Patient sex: M
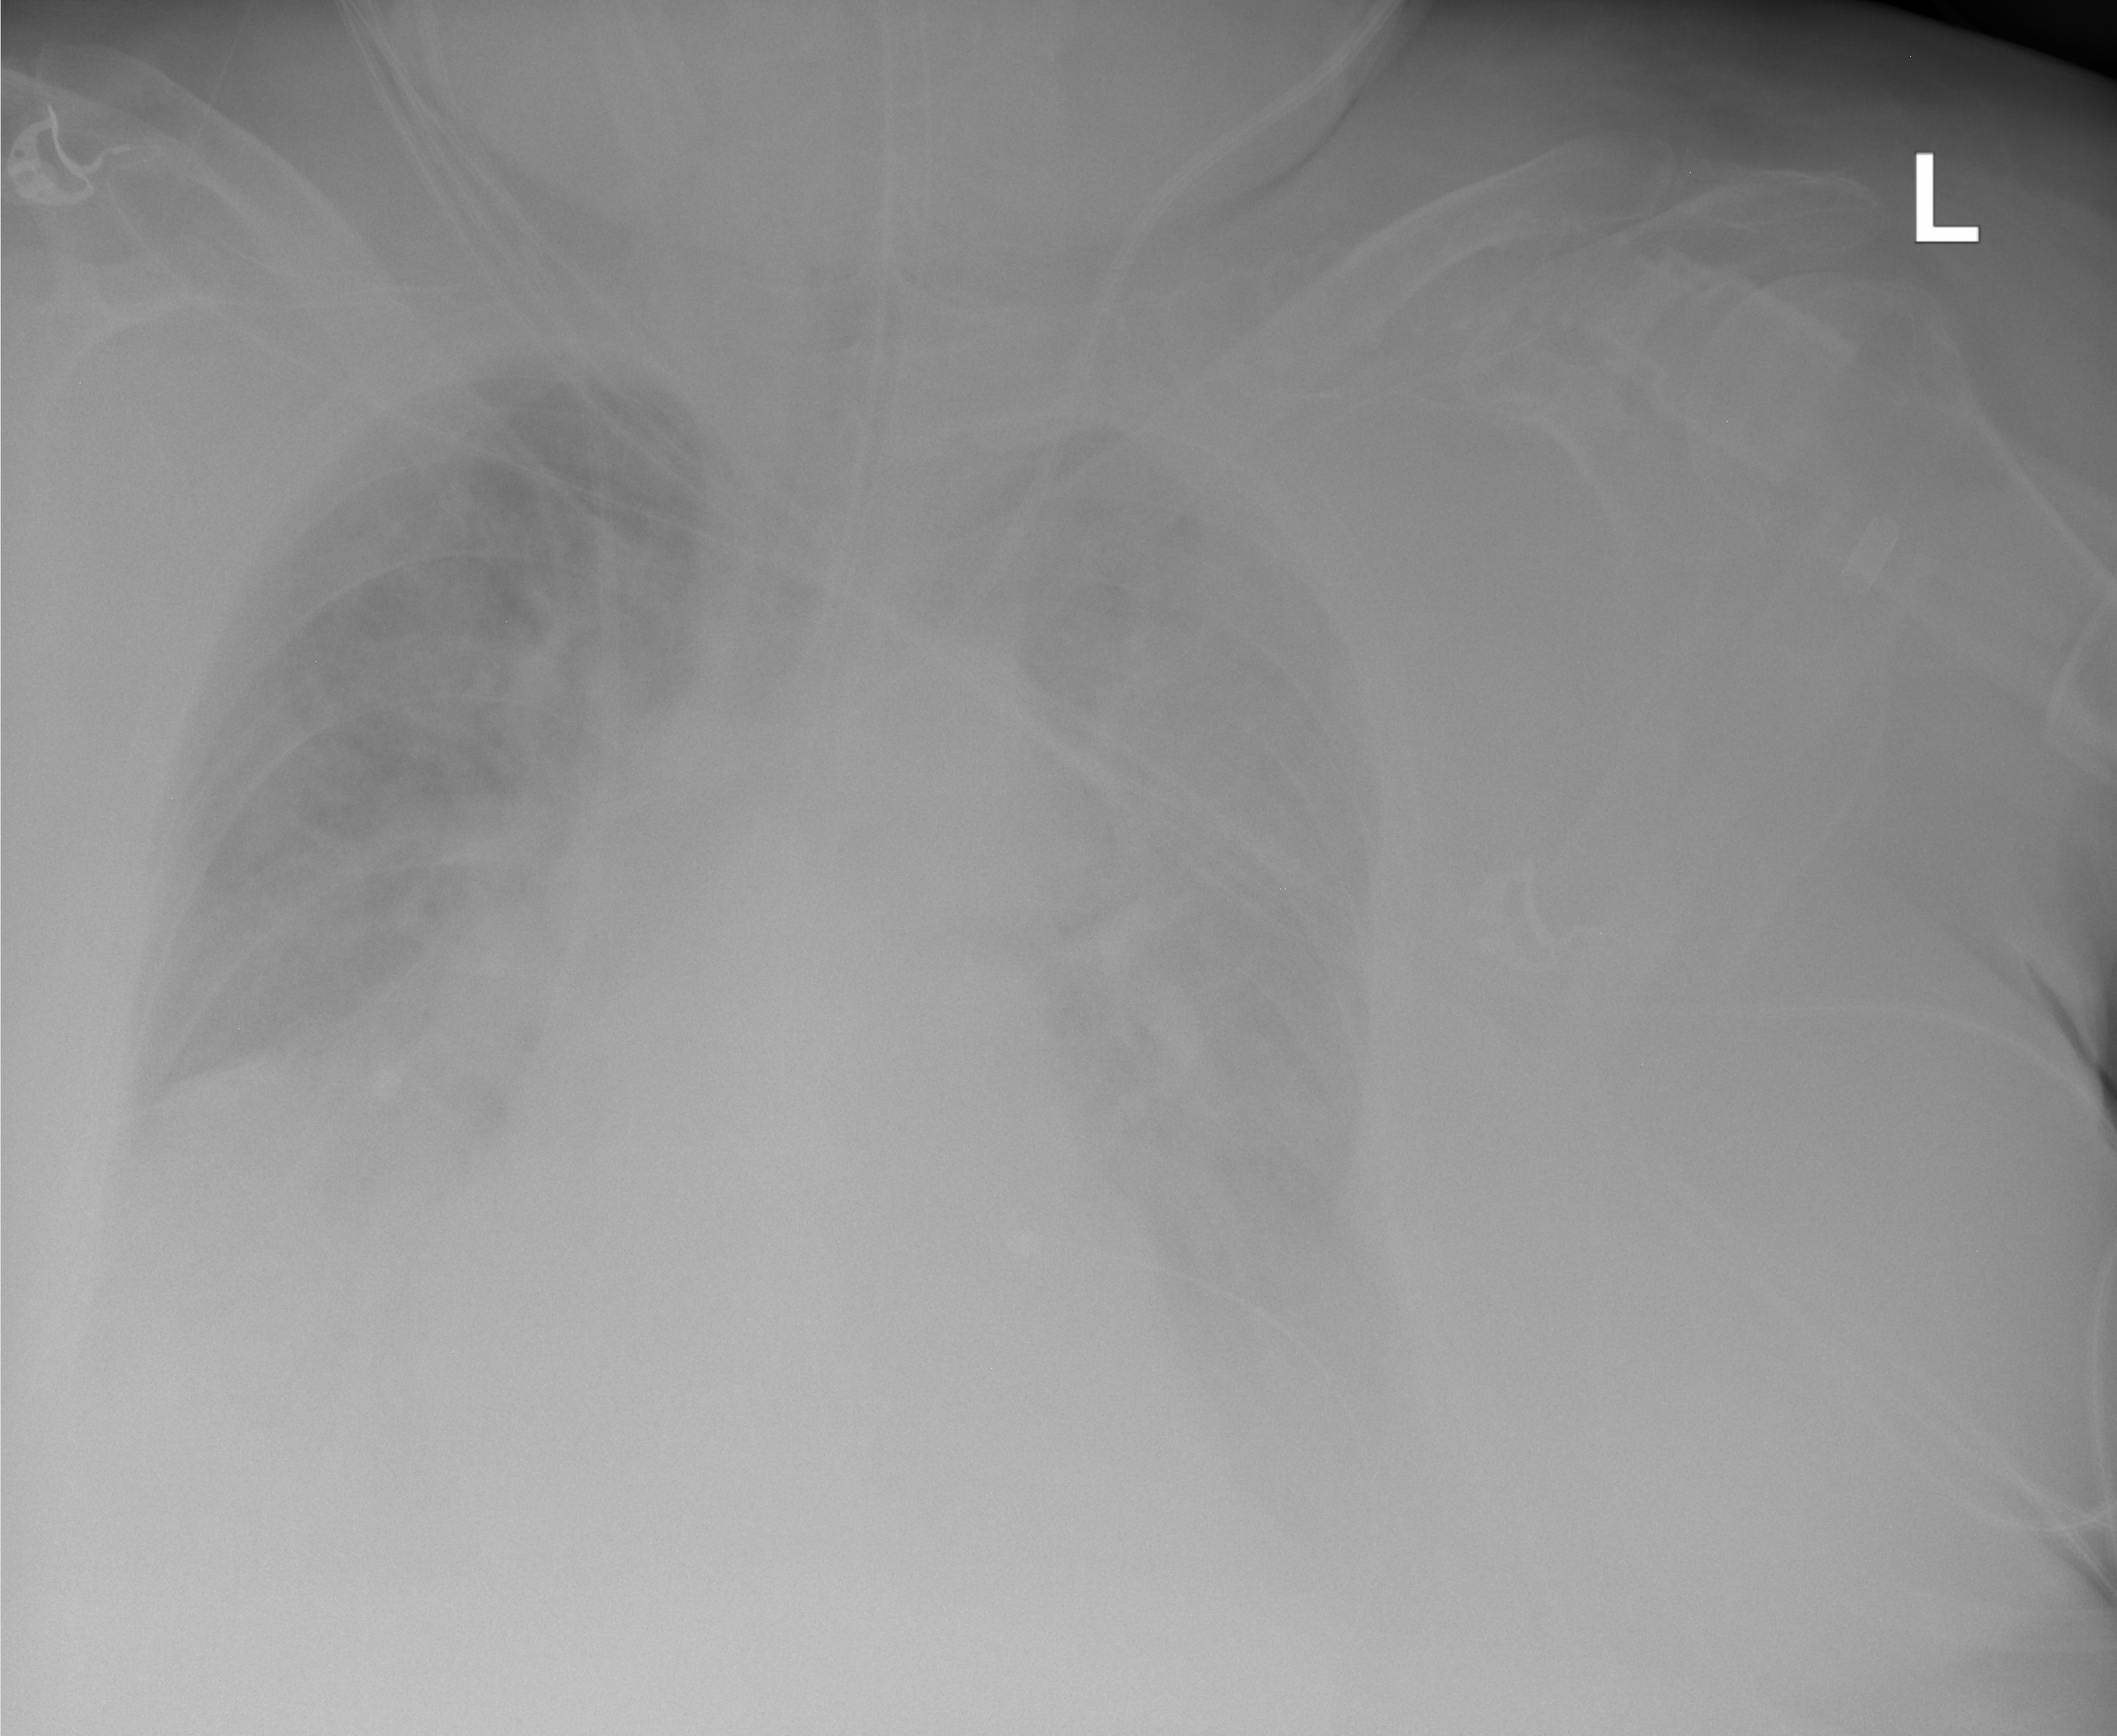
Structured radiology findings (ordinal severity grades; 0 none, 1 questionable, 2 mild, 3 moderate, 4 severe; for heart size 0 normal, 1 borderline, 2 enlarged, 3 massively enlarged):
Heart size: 2
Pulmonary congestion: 2
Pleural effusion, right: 3
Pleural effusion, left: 3
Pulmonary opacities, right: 2
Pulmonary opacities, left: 3
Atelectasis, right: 3
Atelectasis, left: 2